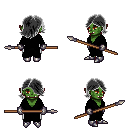
a pixel art fantasy rpg character, female body template, orc, green skin, black robe, white pants, gray swoop hairstyle, metal gloves, metal boots, spear, four views (front, back, left, right), 2x2 character sprite sheet, small pixel art, hard edges, no anti-aliasing